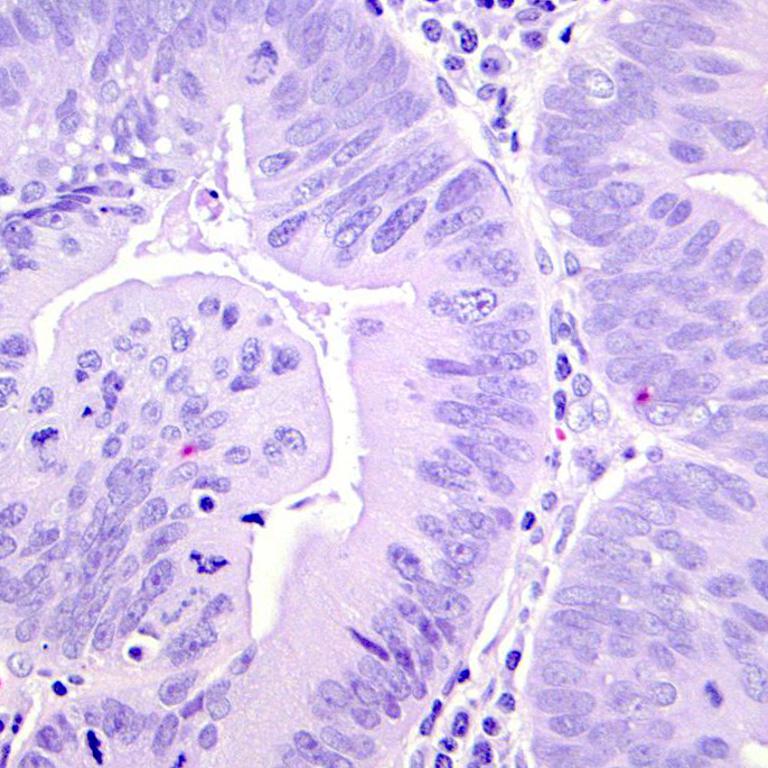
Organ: colon
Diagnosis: adenocarcinomas